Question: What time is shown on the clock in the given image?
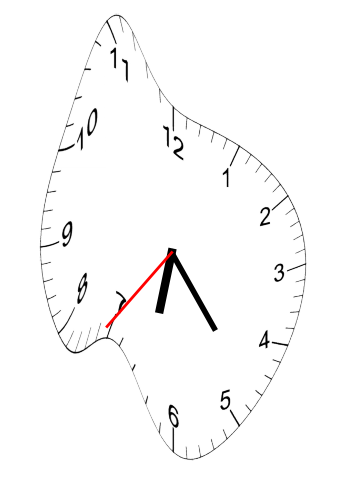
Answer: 06:23:36